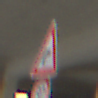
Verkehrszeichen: KurveRechts
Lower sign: Geschwindigkeit80
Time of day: Midday
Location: Roofed (Urban)
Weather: Overcast
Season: NotSpecified
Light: Artificial